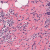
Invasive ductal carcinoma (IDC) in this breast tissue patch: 1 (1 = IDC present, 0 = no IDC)